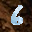
Label: 6